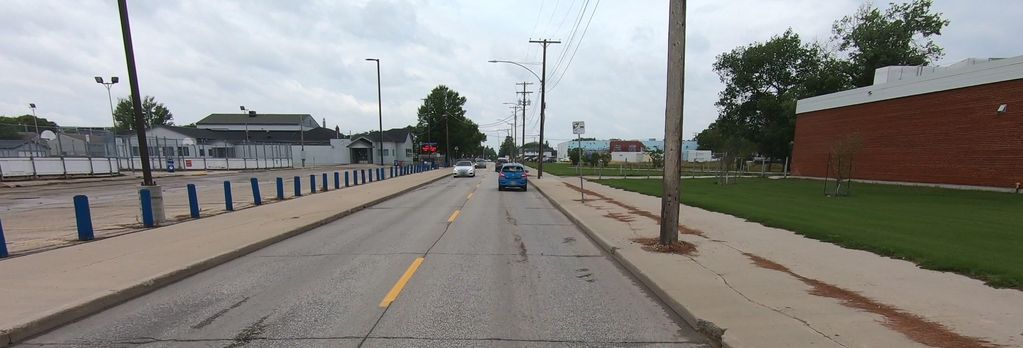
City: winnipeg